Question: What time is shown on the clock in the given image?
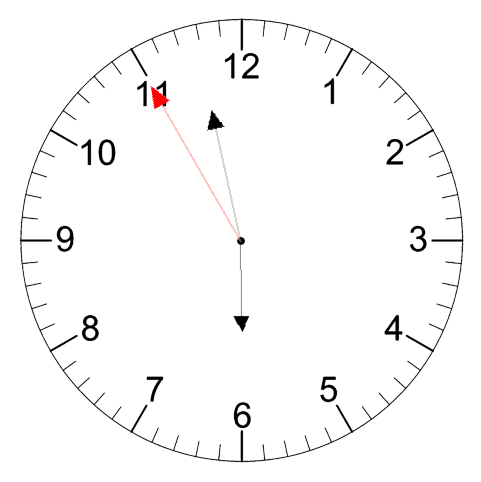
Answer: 05:57:55